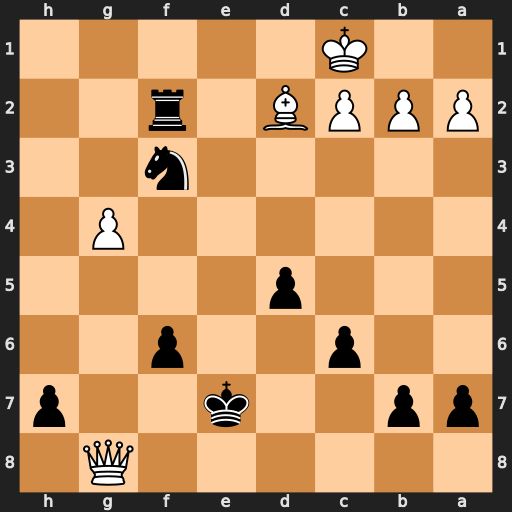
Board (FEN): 6Q1/pp2k2p/2p2p2/3p4/6P1/5n2/PPPB1r2/2K5
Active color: b
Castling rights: -
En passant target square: -
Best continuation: Rf1+ Be1 Rxe1#